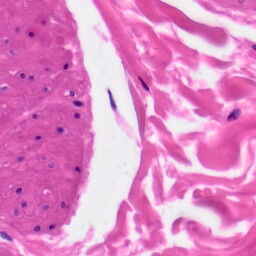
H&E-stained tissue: Skin